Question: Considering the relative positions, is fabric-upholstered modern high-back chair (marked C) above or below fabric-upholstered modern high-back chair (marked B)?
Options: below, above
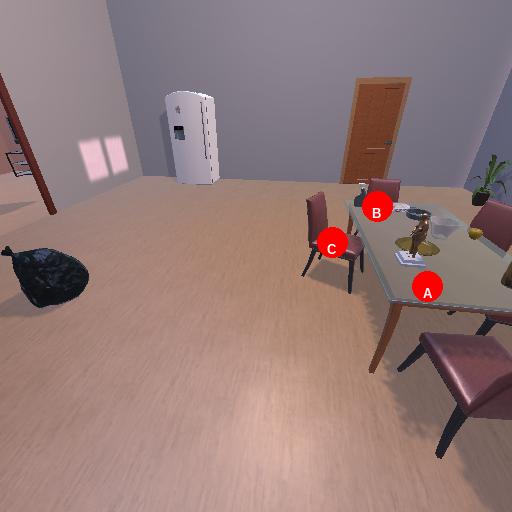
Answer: below